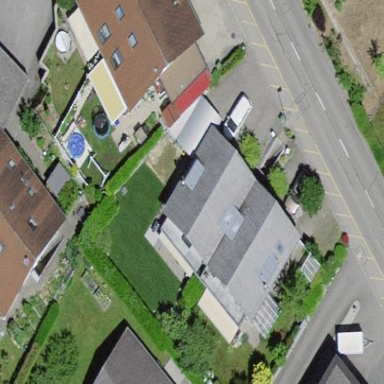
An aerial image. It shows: Terrace building.